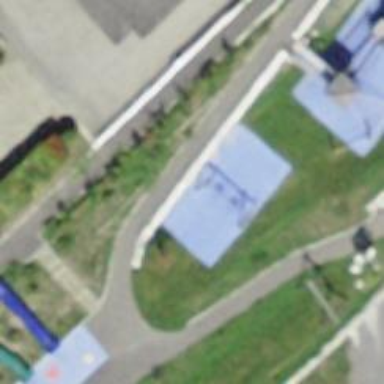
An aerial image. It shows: Playground area for leisure activities on the land.